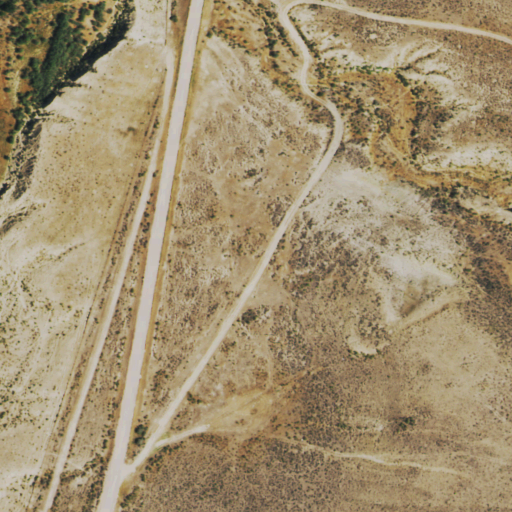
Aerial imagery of valley in Colorado named Simsberry Draw containing shrub, woody wetlands, and herbaceous wetlands